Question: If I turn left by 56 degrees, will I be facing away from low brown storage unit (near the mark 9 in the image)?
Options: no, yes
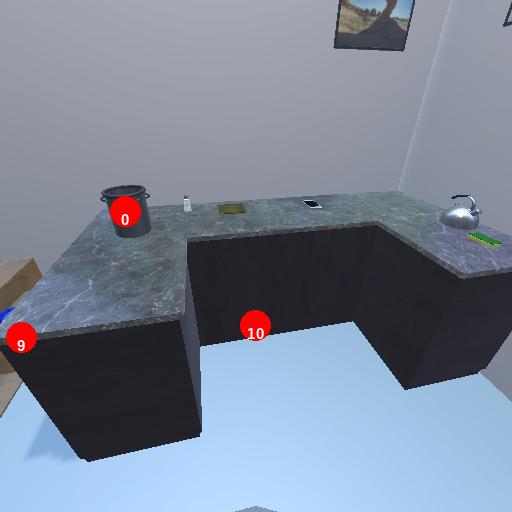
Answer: no